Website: walmart
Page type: receipt
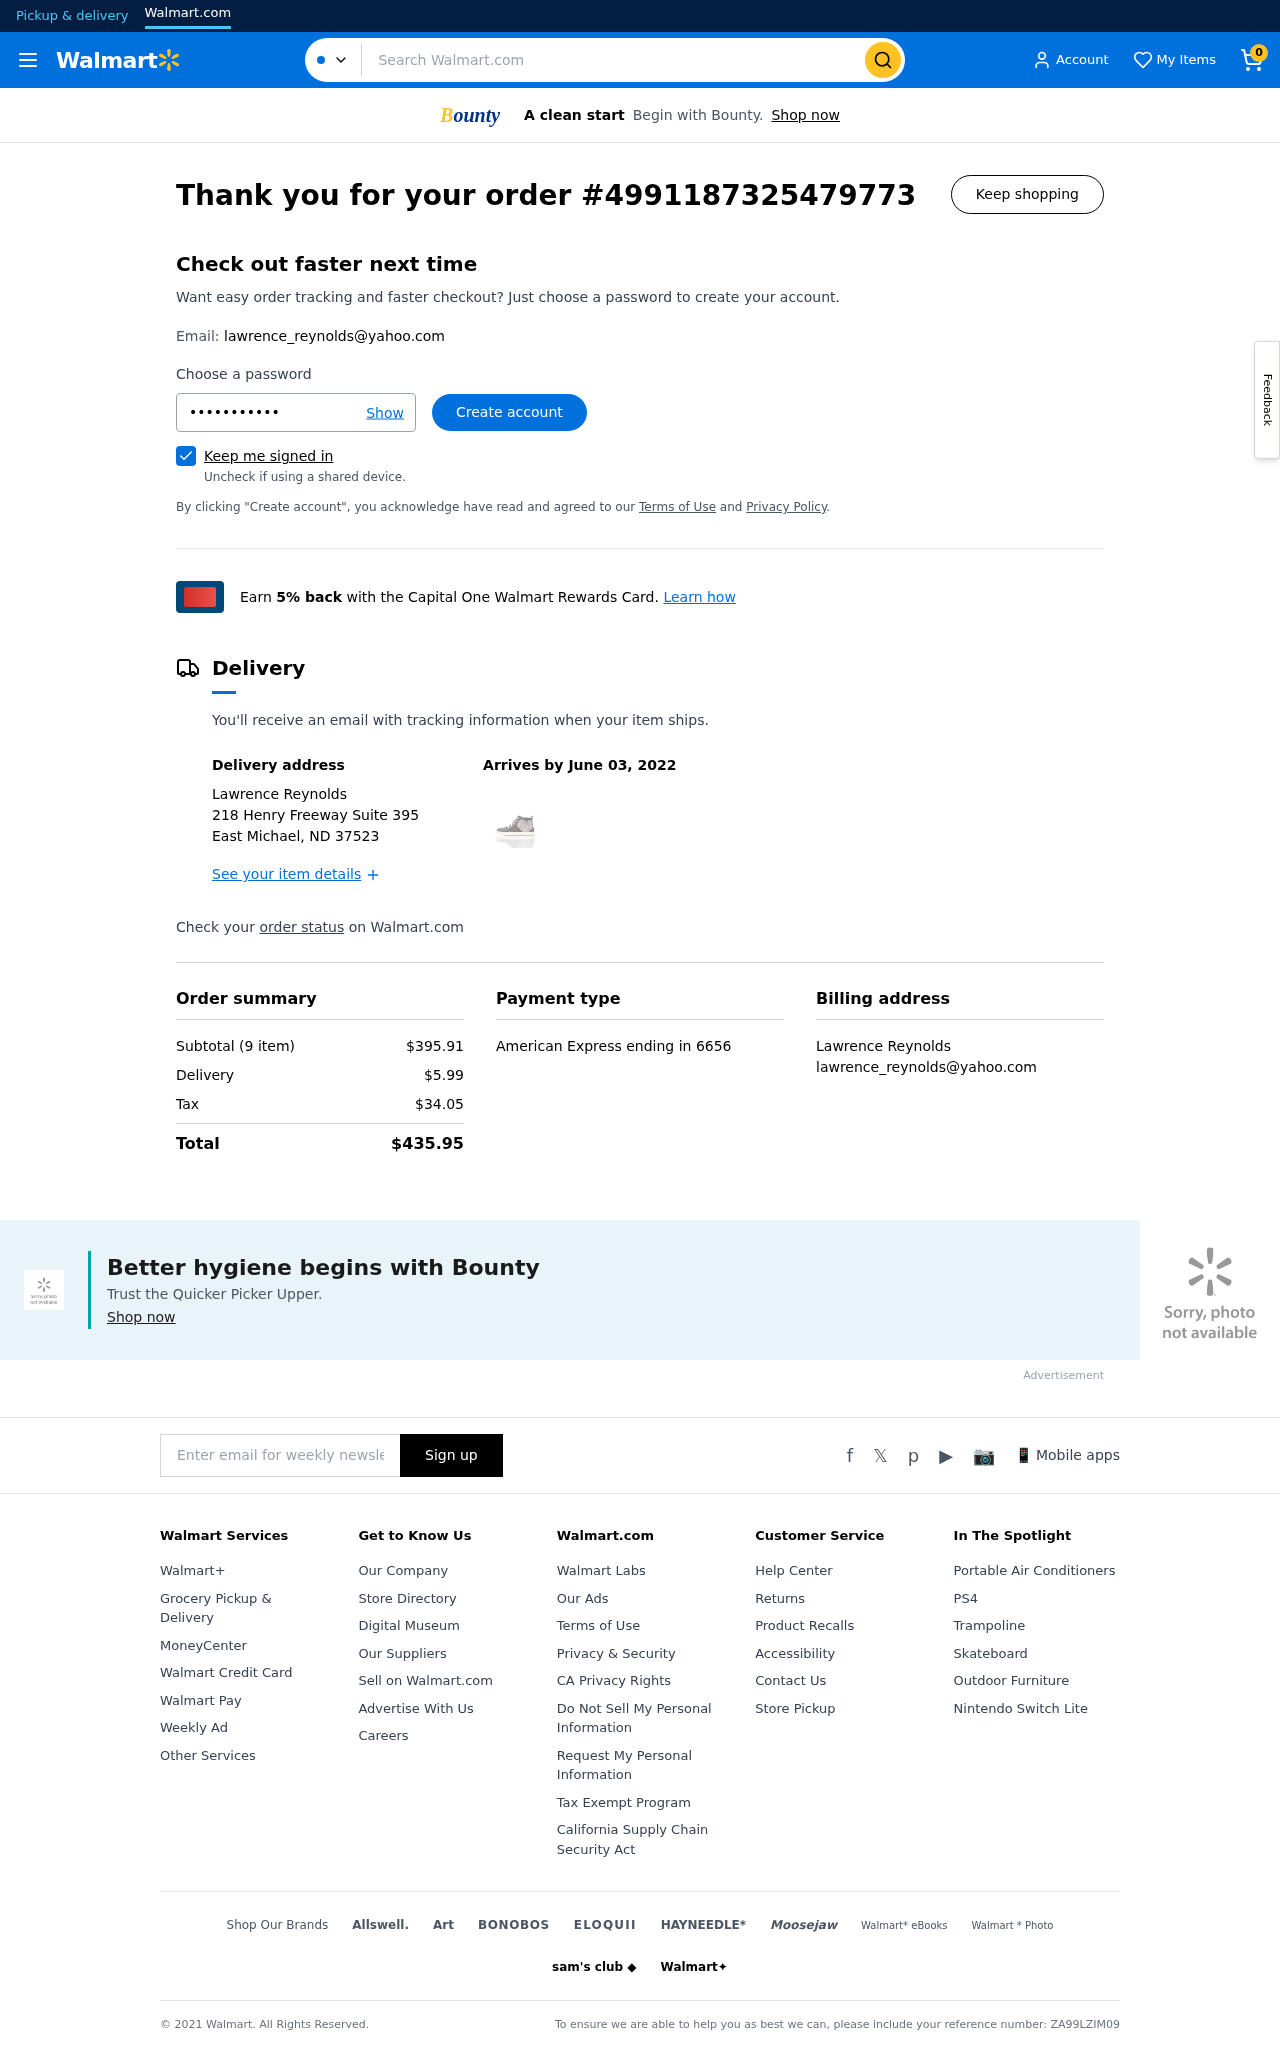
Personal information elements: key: PII_CARD_LAST4
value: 6656
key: PII_CARD_TYPE
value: American Express
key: PII_CITY_STATE_ZIP
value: East Michael, ND 37523
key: PII_EMAIL
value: lawrence_reynolds@yahoo.com
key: PII_EMAIL2
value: lawrence_reynolds@yahoo.com
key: PII_FULLNAME
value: Lawrence Reynolds
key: PII_FULLNAME2
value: Lawrence Reynolds
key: PII_STREET
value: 218 Henry Freeway Suite 395
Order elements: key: ORDER_NUM_ITEMS
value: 0
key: ORDER_ID
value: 4991187325479773
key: ORDER_DELIVERY_DATE
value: June 03, 2022
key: ORDER_NUM_ITEMS
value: Subtotal (9 item)
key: ORDER_SUBTOTAL
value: $395.91
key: ORDER_SHIPPING_COST
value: $5.99
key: ORDER_TAX
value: $34.05
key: ORDER_TOTAL
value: $435.95
Search elements: key: HEADER_SEARCH
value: Search Walmart.com